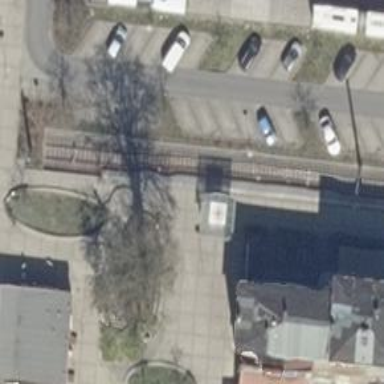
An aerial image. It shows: Tram stop position for public transport.